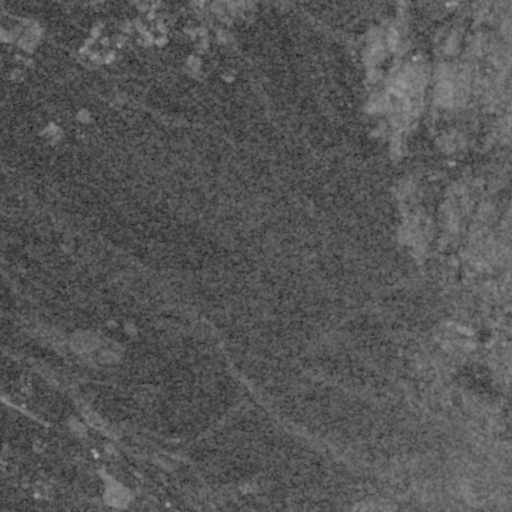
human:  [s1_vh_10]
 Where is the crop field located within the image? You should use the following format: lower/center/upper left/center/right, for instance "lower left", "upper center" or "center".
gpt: The crop field is located in the upper right of the image.
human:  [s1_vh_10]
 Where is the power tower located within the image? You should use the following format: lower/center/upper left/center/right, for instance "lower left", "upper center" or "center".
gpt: The power tower is located in the upper right of the image.
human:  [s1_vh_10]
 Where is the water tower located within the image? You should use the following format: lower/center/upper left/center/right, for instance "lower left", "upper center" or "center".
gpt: The water tower is located in the upper left of the image.
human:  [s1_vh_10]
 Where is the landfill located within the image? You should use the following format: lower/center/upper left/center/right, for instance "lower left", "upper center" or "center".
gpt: There is no landfill in the image.

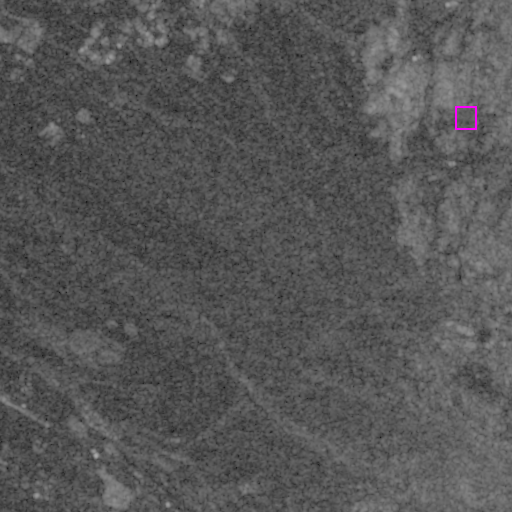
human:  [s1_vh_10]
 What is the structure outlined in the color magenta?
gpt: The structure outlined in magenta is a crop field.
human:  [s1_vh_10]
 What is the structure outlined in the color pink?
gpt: There is no pink outline.